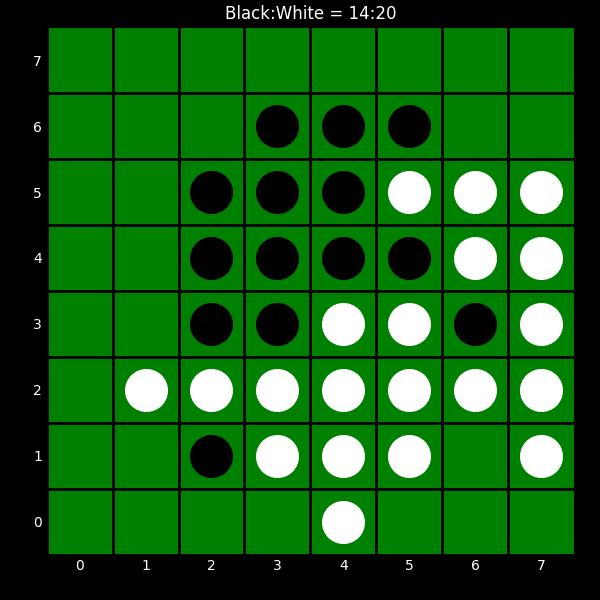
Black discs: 14
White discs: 20